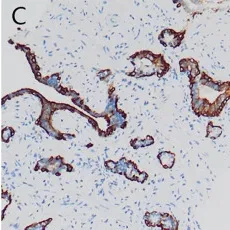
Histopathology of prostate and liver tumor. 34BE12. Surrounding the gland.
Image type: pathology (immunostaining)